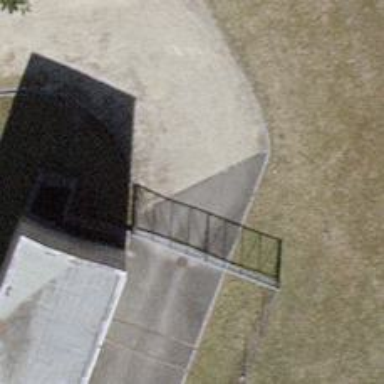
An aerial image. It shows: Gate.